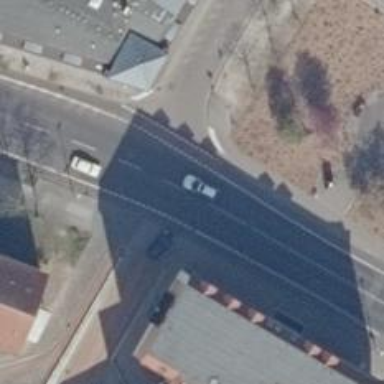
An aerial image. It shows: Secondary road with asphalt surface. There is separate sidewalk and exclusive cycle lane on both sides.